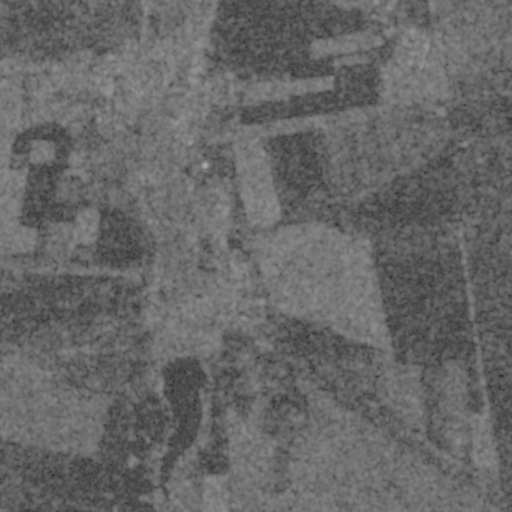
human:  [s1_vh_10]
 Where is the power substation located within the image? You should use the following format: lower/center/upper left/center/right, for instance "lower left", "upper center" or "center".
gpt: The power substation is located in the upper right of the image.
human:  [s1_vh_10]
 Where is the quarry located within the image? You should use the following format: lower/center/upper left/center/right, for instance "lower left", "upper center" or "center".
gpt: There is no quarry in the image.

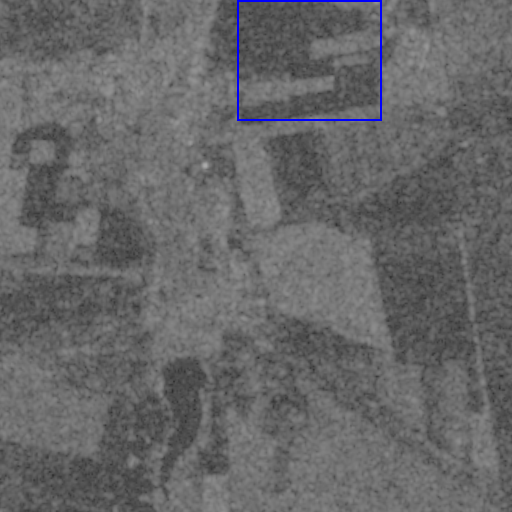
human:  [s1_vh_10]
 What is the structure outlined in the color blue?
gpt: The structure outlined in blue is a crop field.
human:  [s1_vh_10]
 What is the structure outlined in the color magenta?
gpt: There is no magenta outline.